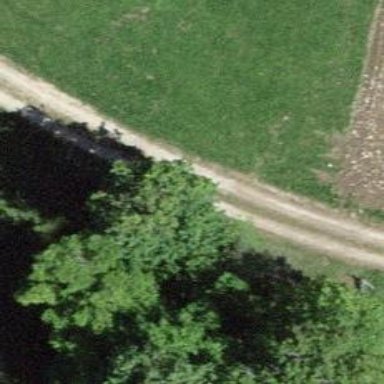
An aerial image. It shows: Track road with grade3 tracktype.